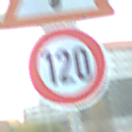
Verkehrszeichen: Geschwindigkeit120
Zusatzzeichen oben: Gefahrenstelle
Umgebung: Outdoor, Urban
Tageszeit: MorningAfternoon
Wetter: PartlyCloudy
Licht: Natural
Jahreszeit: NotSpecified
Kontrast: LowContrast